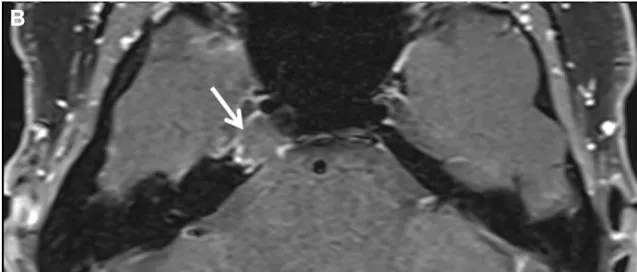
Lesion (white solid arrows) of the right petrous apex as viewed on different axial MRI sequences. (B) The lesion is slightly hypointense to brain on T1 VIBE image and demonstrates slight peripheral enhancement following injection of gadolinium contrast.
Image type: radiology (mri)